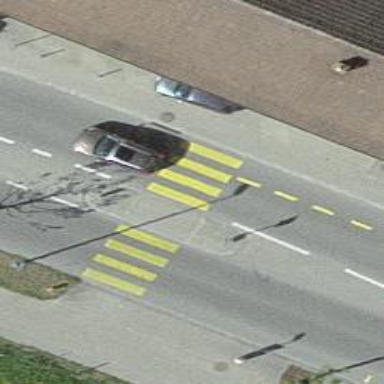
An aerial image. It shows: Zebra crossing on the road.